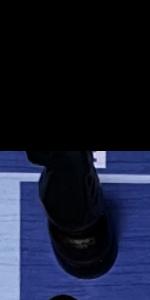
Label: Knight_Black